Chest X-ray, AP view. Patient: 41 years old, sex F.
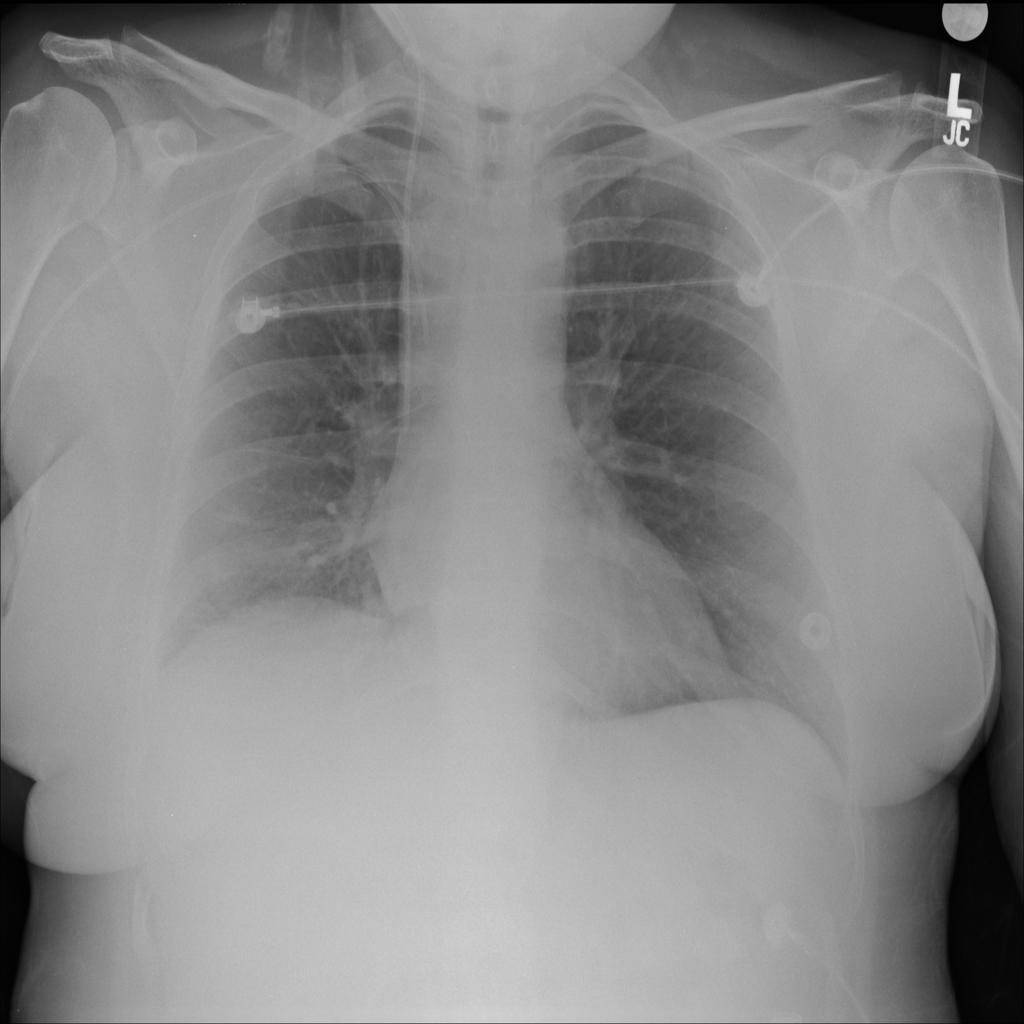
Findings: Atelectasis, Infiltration